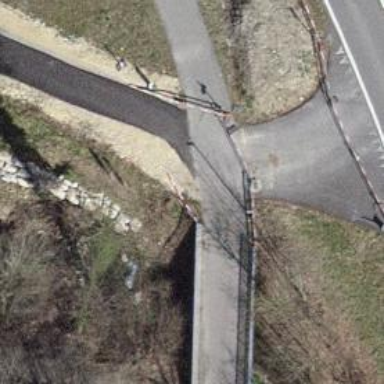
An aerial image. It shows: Bridge crossing over asphalt track with grade 1 track type.